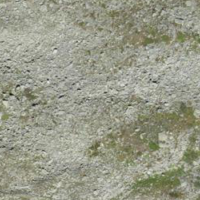
EUNIS habitat code: 26
Species observed at this site:
Sempervivum montanum